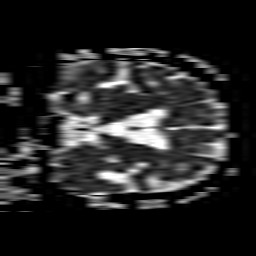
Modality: ADC
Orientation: coronal
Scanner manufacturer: philips
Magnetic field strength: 1.5 T
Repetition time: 3.481 s
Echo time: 0.07039 s